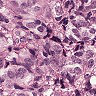
Metastatic tissue present: yes